Interaction volume radius: 5 \u00c5
Interaction volume height: 15 \u00c5
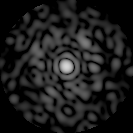
Disorder parameter: 0.8653